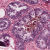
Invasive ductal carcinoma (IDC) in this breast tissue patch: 0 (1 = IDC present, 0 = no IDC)